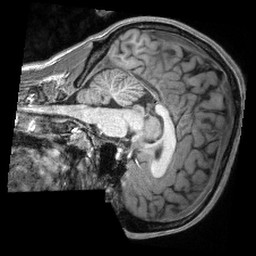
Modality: T1w
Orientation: sagittal
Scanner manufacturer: siemens
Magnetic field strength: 3 T
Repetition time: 2.3 s
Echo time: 0.00308 s